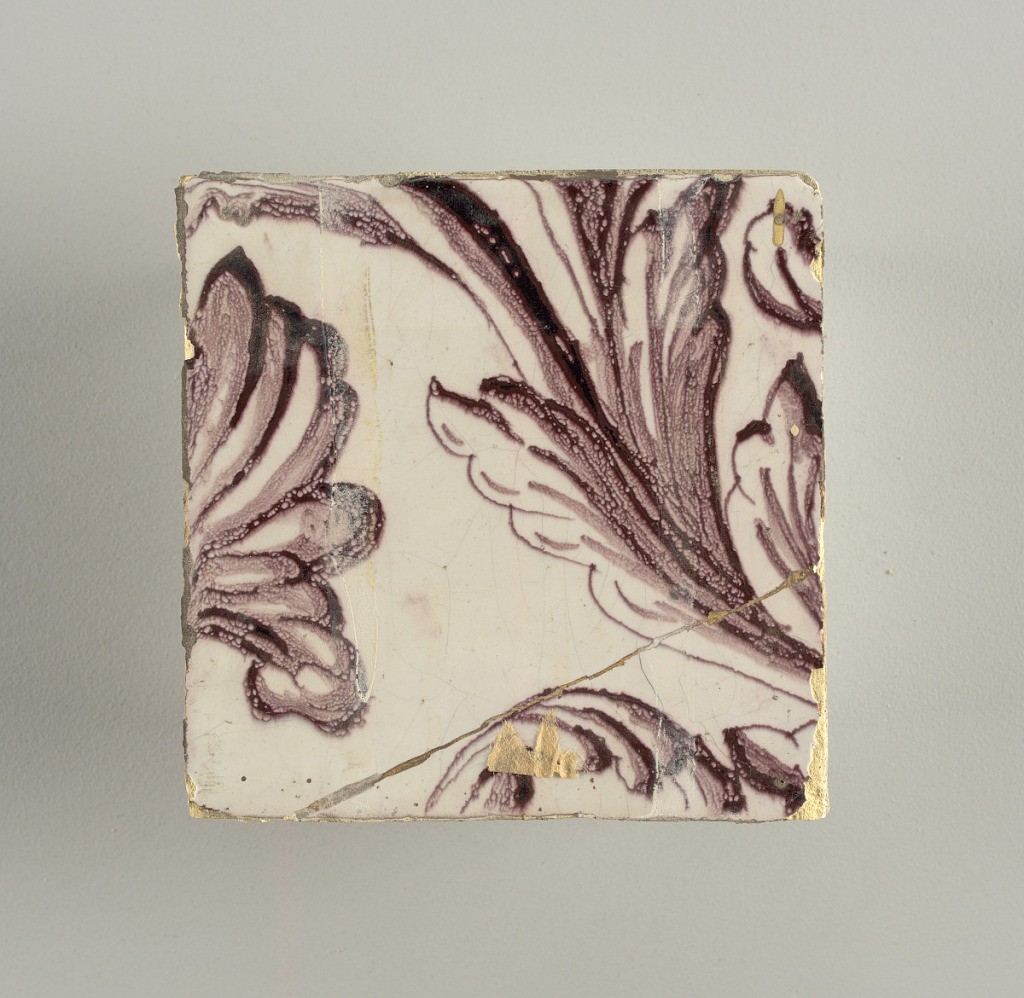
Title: Tile wall facing
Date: ca. 1725
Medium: Tin-glazed earthenware, underglaze
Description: Horizontal rectangle.  Thirty tiles wide and twenty-three tiles high with opening for fireplace eleven tiles wide and ten high.  Foliage arabesques disposed about three vertical axes from which are emphazised by urns at center and right, and at left by the figure of a standing woman carrying an infant on her arm and accompanied by two children.